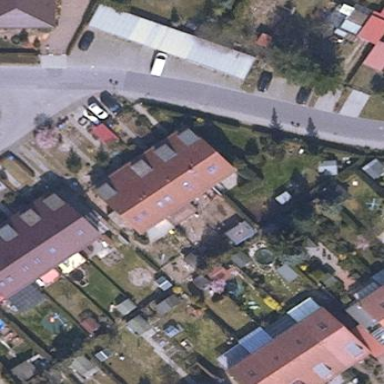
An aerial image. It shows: Terrace building.